Interaction volume radius: 10 \u00c5
Interaction volume height: 10 \u00c5
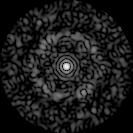
Disorder parameter: 0.7831